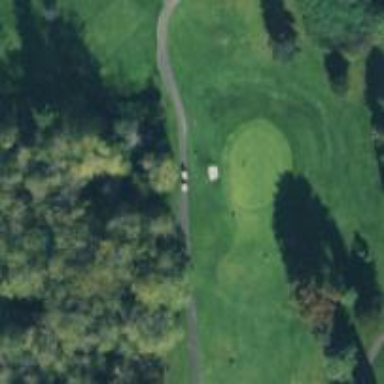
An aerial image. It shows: Golf hole.